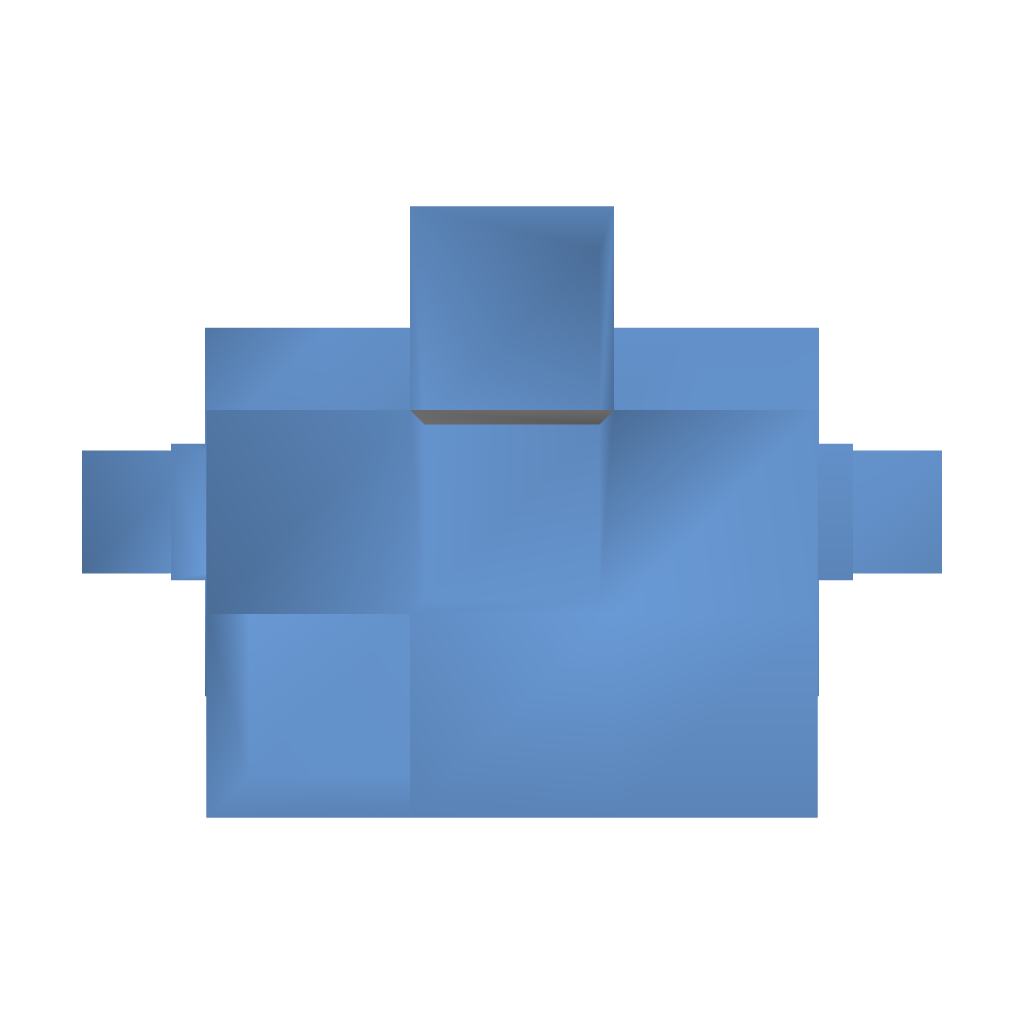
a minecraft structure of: DiamondOre Generator bad low quality